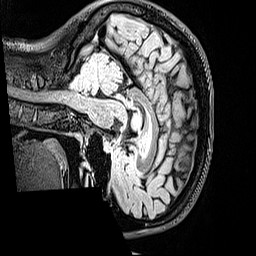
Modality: FLAIR
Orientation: sagittal
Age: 21
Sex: female
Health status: healthy
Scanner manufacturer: siemens
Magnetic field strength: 3 T
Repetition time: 5 s
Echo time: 0.388 s